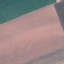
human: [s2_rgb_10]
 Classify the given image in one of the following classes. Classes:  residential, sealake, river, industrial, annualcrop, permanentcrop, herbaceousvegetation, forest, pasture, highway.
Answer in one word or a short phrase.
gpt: AnnualCrop